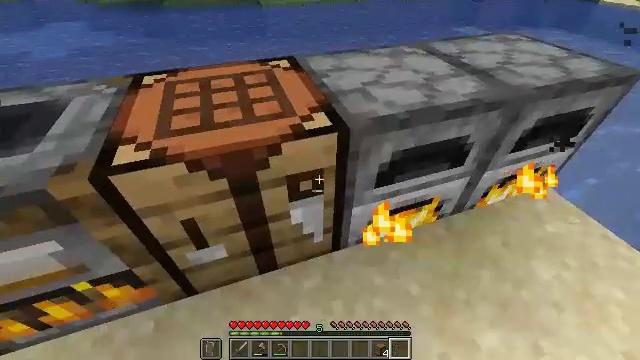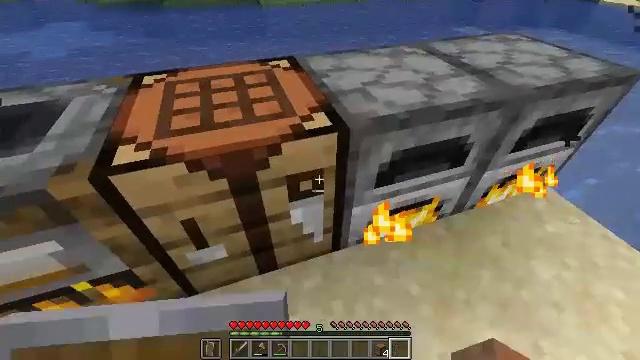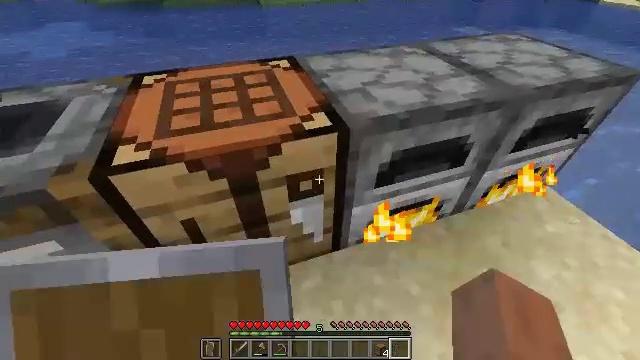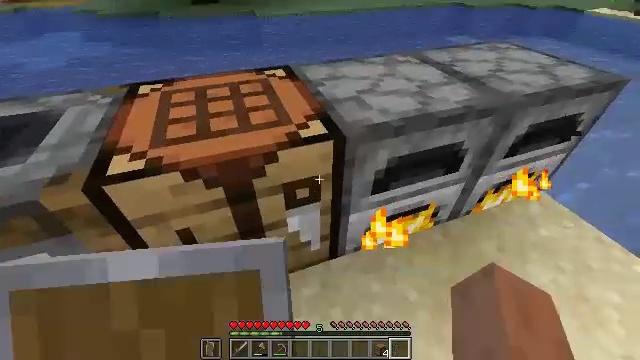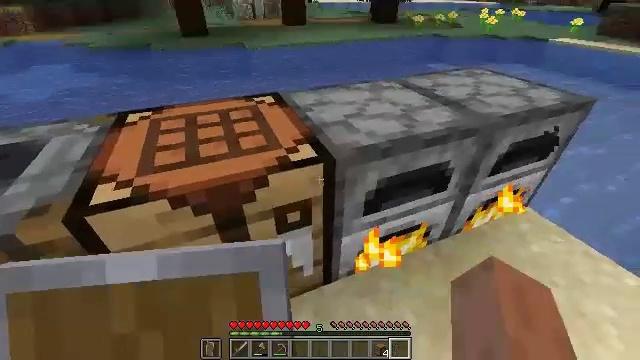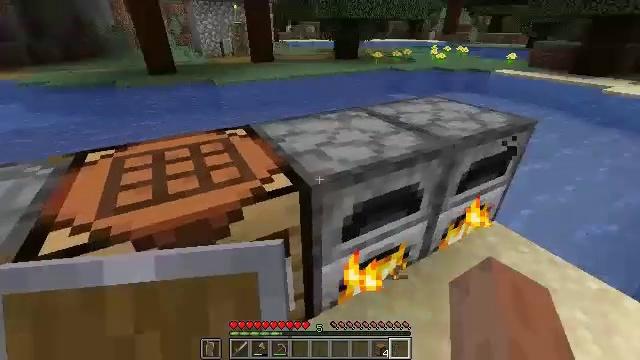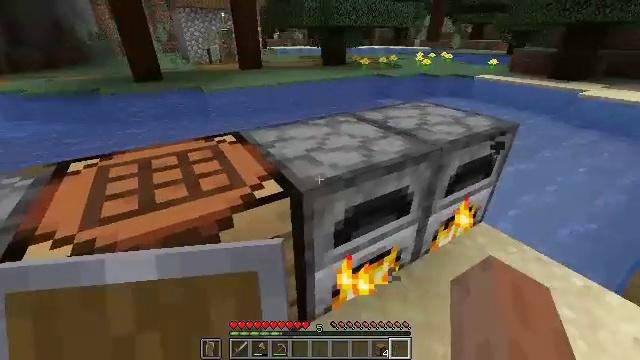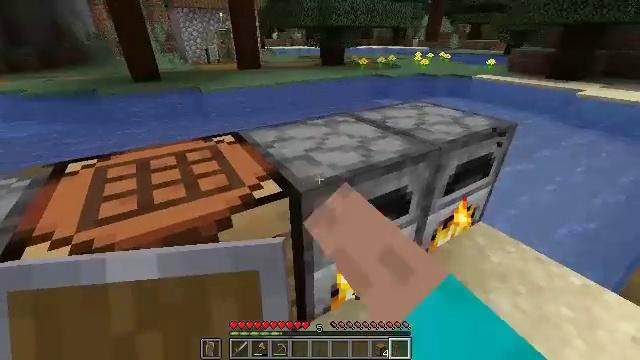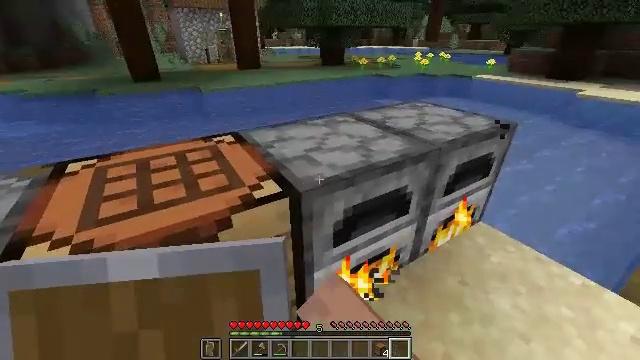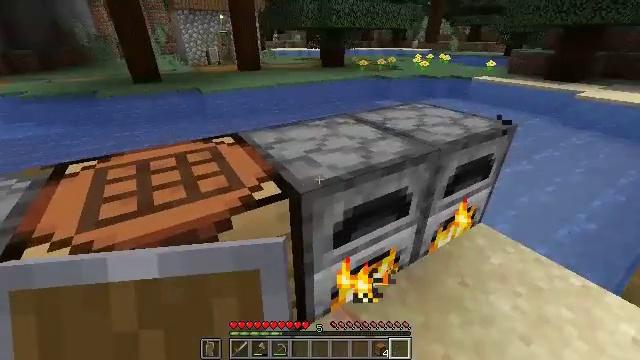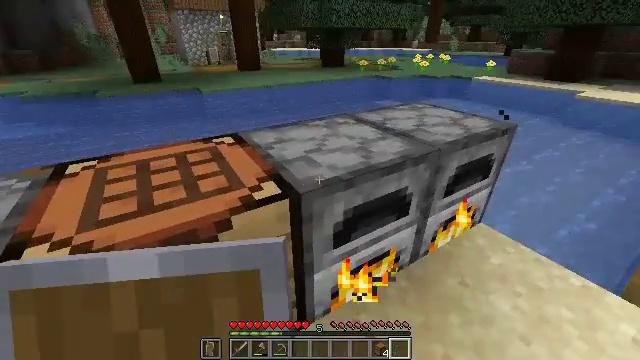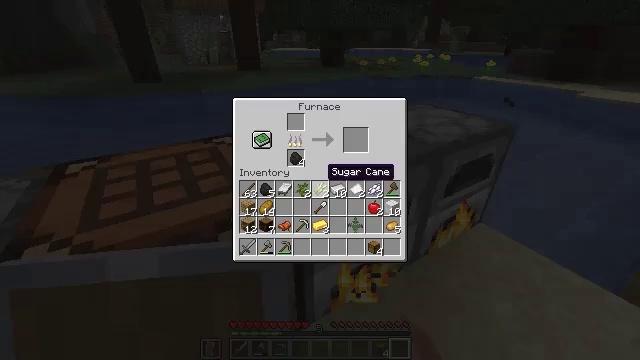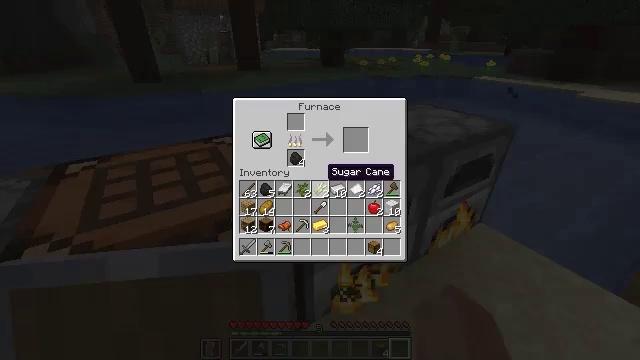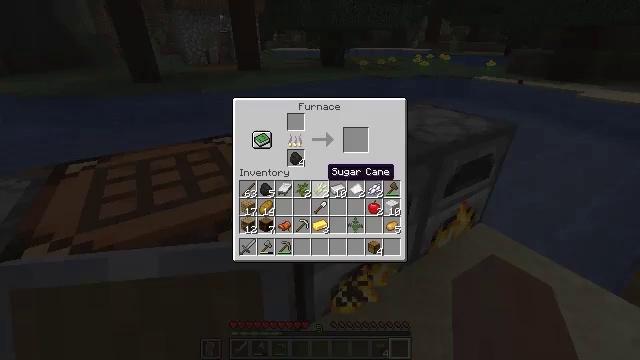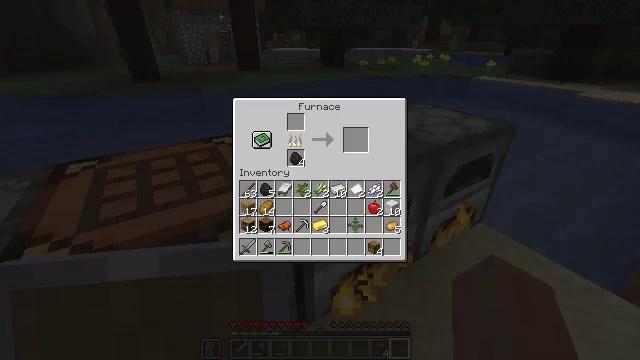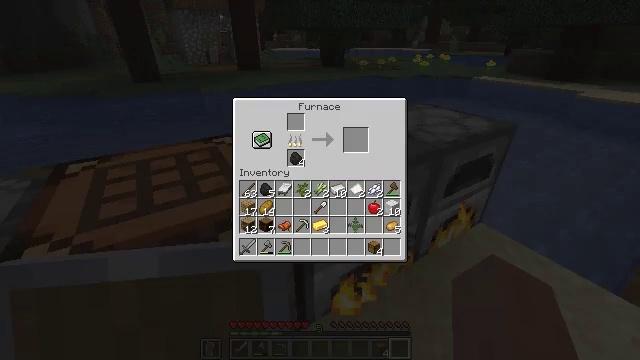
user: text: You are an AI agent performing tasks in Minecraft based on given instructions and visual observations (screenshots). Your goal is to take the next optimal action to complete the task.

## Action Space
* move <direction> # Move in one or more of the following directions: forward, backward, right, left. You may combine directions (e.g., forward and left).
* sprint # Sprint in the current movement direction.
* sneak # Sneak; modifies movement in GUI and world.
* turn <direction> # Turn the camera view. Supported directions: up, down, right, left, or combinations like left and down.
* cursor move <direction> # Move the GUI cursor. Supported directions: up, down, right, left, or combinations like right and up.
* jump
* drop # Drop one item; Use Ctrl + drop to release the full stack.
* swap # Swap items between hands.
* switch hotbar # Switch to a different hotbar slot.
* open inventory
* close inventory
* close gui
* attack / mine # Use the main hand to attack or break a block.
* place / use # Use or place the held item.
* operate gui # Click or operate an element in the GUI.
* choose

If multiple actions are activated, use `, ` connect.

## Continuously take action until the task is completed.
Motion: motion action
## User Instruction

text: Cook mutton in the furnace to get cooked mutton.
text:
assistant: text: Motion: no_op
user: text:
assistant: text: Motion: no_op
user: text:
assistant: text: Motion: turn right and up
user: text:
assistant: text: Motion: turn right and up
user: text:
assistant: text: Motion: turn right and up
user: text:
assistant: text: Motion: turn right and up, use / place
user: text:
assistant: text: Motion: use / place
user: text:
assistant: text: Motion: use / place
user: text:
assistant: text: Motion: no_op
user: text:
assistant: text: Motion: no_op
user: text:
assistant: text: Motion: open gui
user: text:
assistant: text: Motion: no_op
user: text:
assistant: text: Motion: no_op
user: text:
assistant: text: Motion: cursor move right and up
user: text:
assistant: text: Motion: cursor move right and up
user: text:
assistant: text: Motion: cursor move right and up
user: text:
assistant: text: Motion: no_op
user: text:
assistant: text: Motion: sneak
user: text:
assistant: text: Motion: sneak
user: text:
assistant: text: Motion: sneak
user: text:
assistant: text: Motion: sneak
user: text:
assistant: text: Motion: sneak
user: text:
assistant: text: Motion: sneak
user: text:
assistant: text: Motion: sneak
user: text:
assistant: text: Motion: sneak
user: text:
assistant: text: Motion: turn left, close gui
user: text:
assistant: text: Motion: turn left, open inventory
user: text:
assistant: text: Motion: turn left, use / place
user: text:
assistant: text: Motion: use / place
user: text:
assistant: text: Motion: use / place